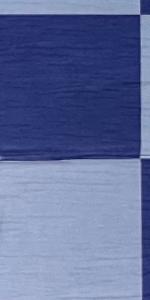
Label: Empty